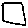
Label: square